Interaction volume radius: 5 \u00c5
Interaction volume height: 20 \u00c5
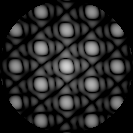
Disorder parameter: 0.004884